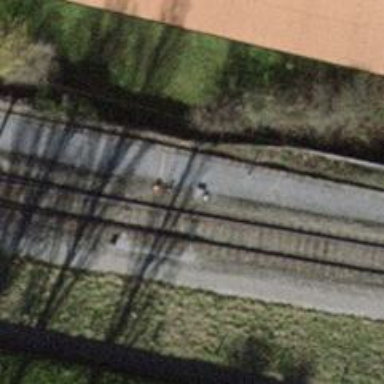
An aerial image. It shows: Railway switch.